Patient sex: M
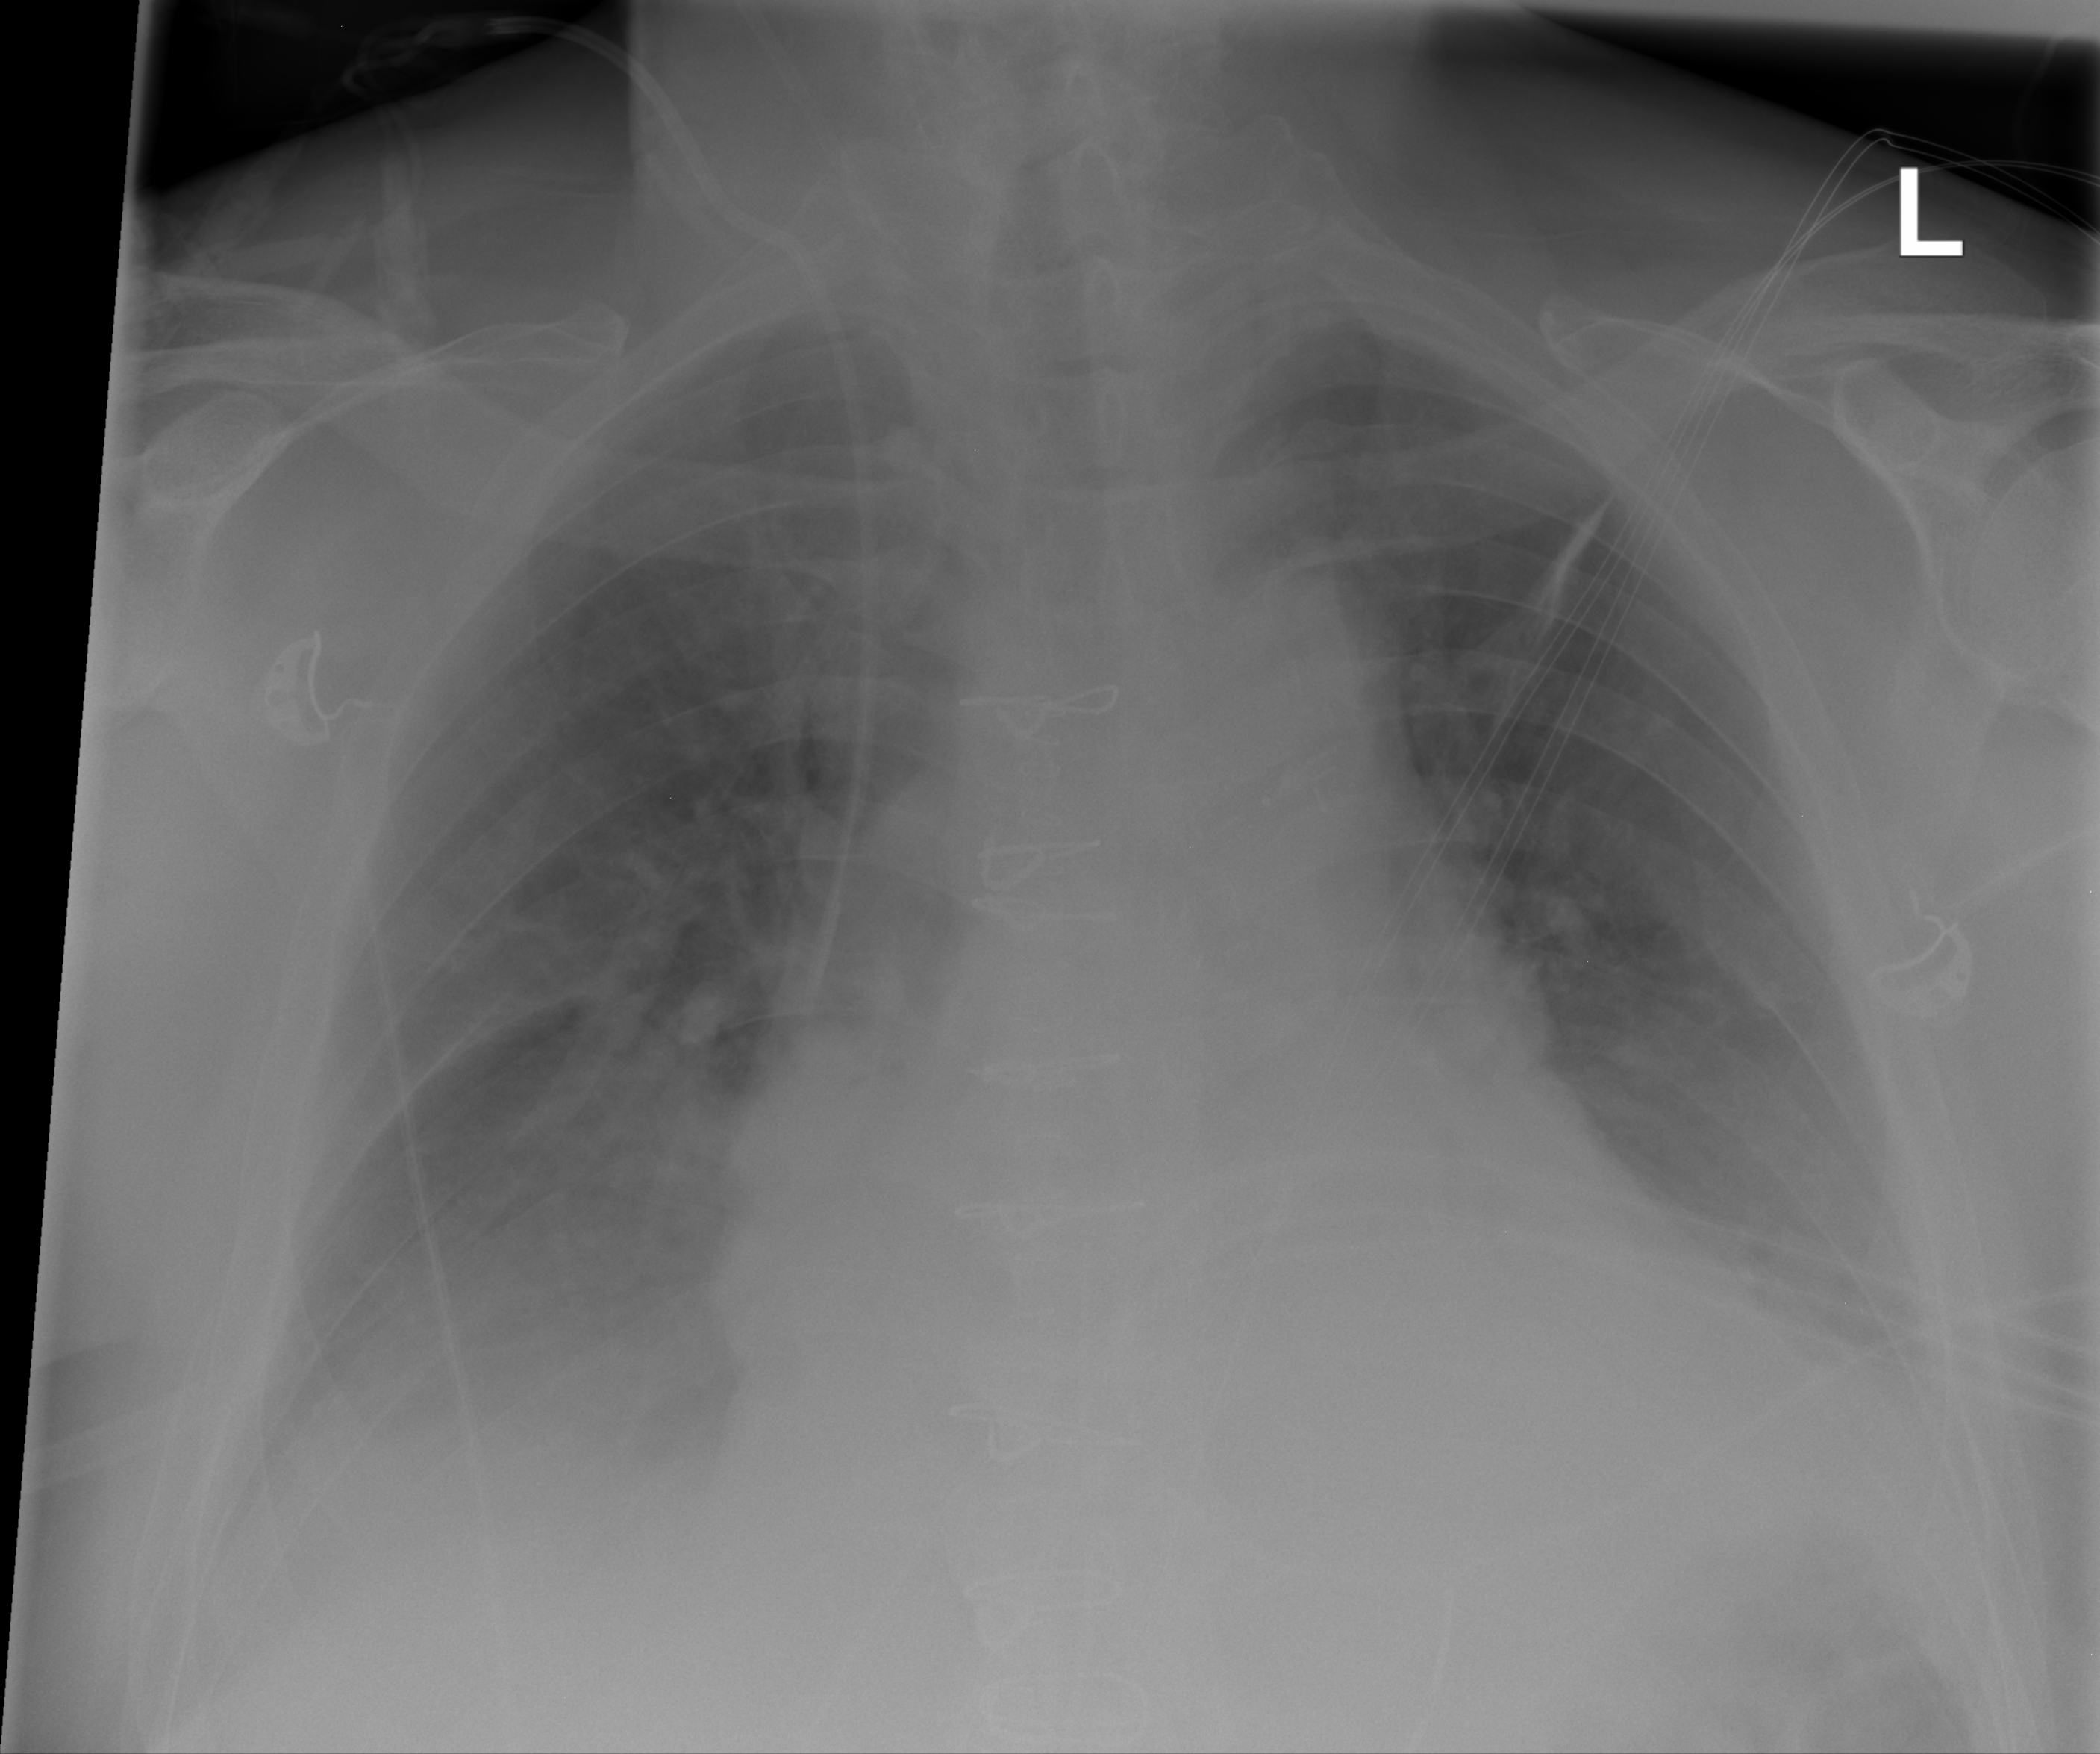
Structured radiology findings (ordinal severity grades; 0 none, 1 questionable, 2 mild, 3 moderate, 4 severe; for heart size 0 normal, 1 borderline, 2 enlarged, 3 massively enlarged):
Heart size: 2
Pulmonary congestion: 2
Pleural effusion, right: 3
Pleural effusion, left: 2
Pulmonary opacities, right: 0
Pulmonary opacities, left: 0
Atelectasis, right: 2
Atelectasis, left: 2